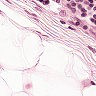
Metastatic tissue present: no